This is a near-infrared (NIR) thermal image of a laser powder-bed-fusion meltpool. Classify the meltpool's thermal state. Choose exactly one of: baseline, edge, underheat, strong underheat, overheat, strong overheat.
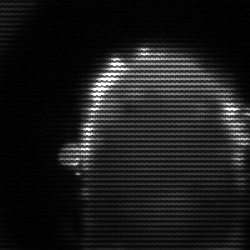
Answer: baseline